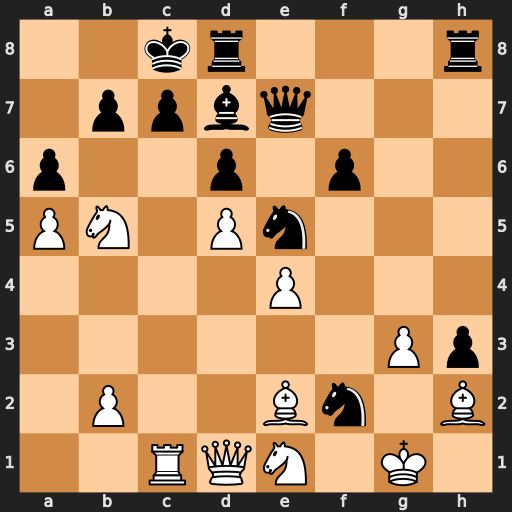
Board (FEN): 2kr3r/1ppbq3/p2p1p2/PN1Pn3/4P3/6Pp/1P2Bn1B/2RQN1K1
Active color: w
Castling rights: -
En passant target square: -
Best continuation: Rxc7+ Kb8 Qd4 Bxb5 Rxe7